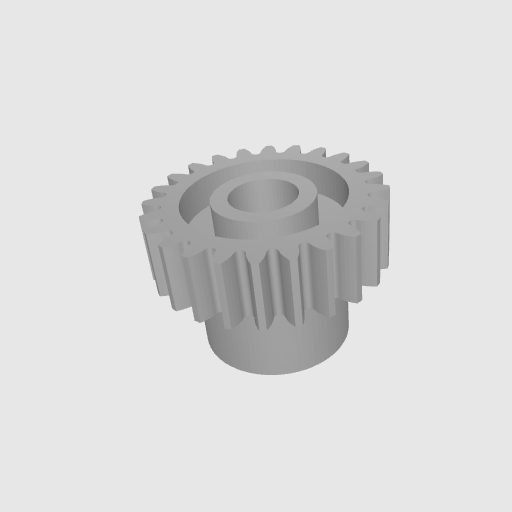
Part: PinionGear6ID24T